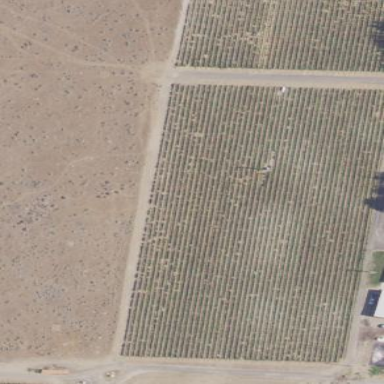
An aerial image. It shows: Vineyard with grape crops.